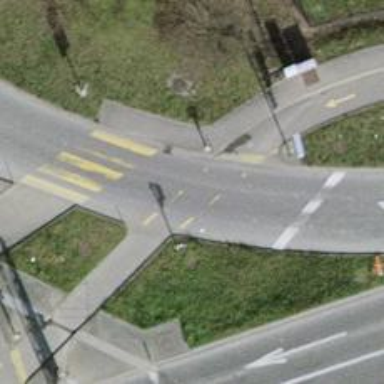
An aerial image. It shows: Asphalt cycleway.